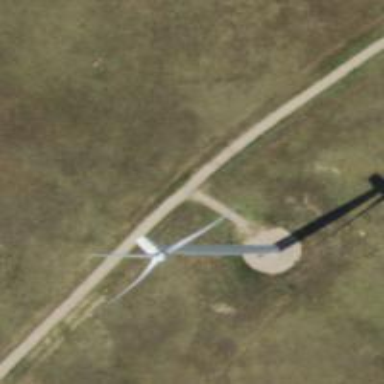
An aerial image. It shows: Road leading to wind farm area designated for service vehicles.